Question: I need to set the three line of 'detailTextLabel' in my 'UITableView'.
So i set following code in my 'CellForRowAtIndexPath'
'''
cell.detailTextLabel.numberOfLines = 3;
cell.detailTextLabel.textAlignment = NSTextAlignmentCenter;
'''
After i set that , my cell.TextLabel.text position is happening like following pic.

I want that 'cell.textLabel.'text in center, not in top.
How can i do that?
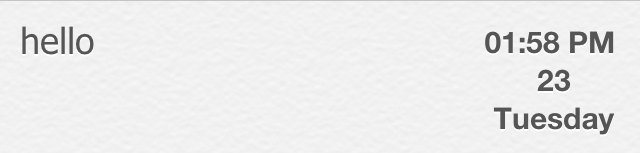
Answer: The TextLabel would currently yet be with a height for One Line.
SubClass a UITableViewCell and reset the Frame of the TextLabel.
'''
@implementation UINewTableViewCell
- (void) layoutSubviews {
[super layoutSubviews];
CGFloat aHeight = 100.0; // Set height according your requirement.
self.textLabel.frame = CGRectMake(0, 0, 320, aHeight);
}
@end
'''